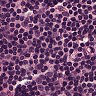
Metastatic tissue present: no